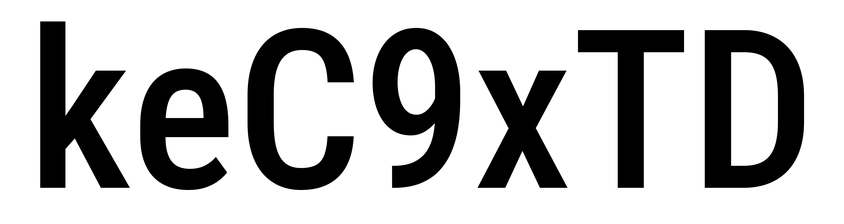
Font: Roboto_Condensed_Medium